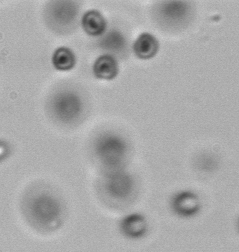
Label: Phaeocystis